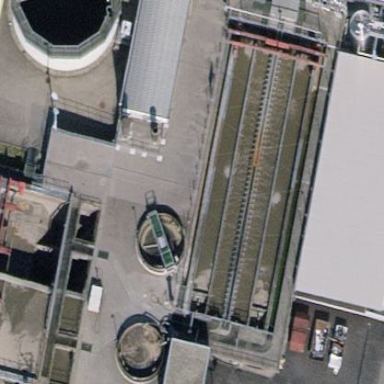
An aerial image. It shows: Body of wastewater.